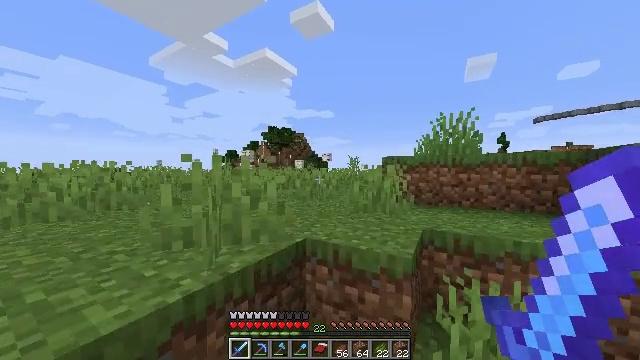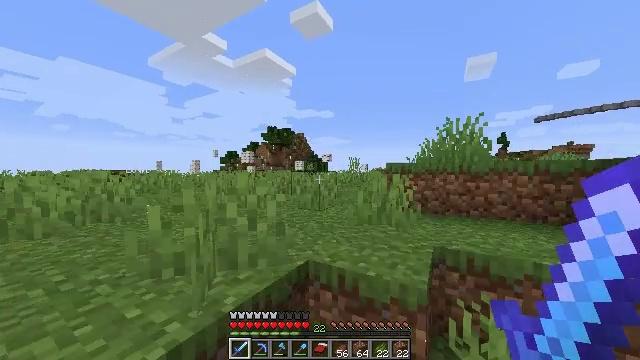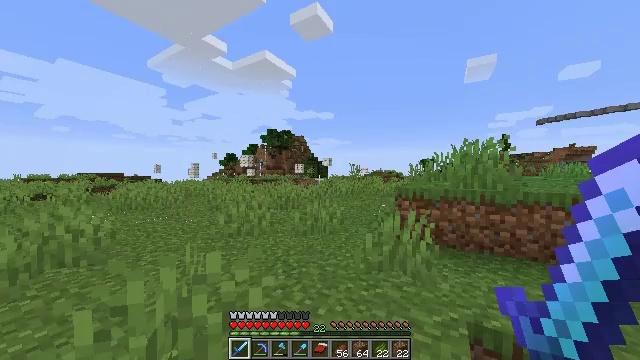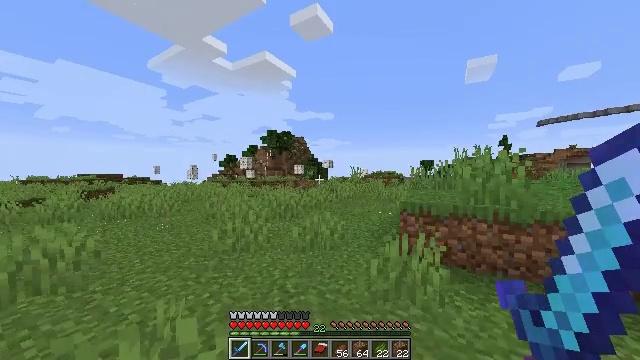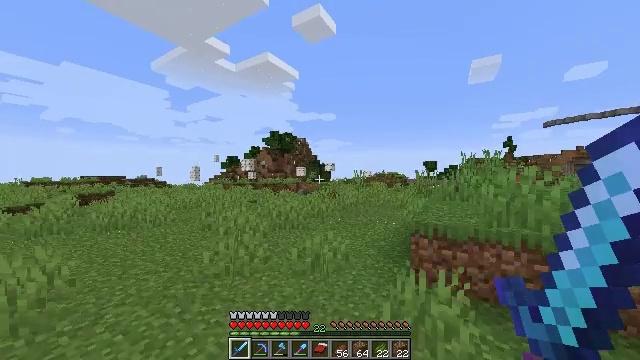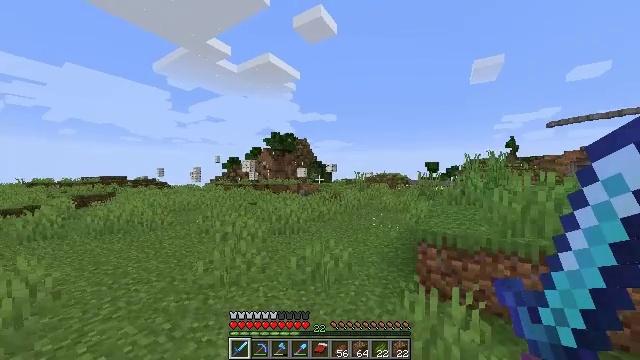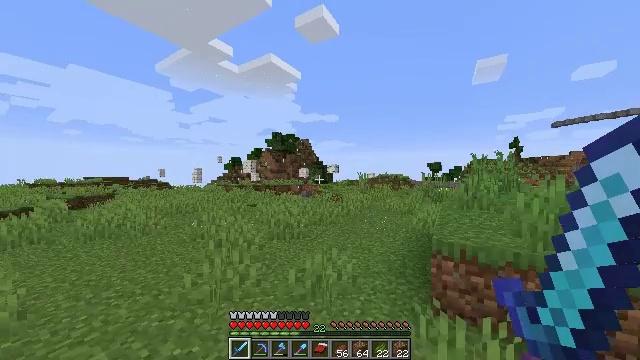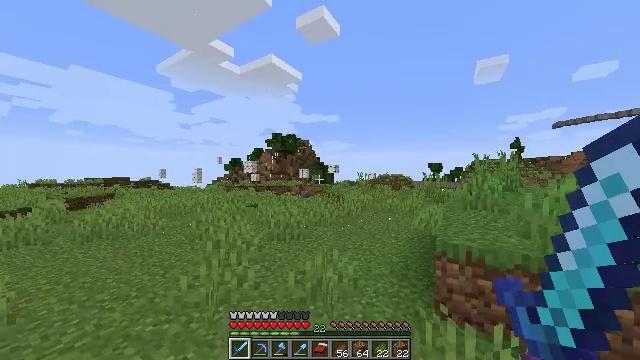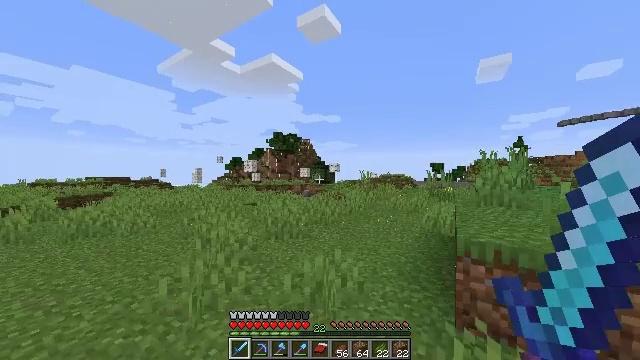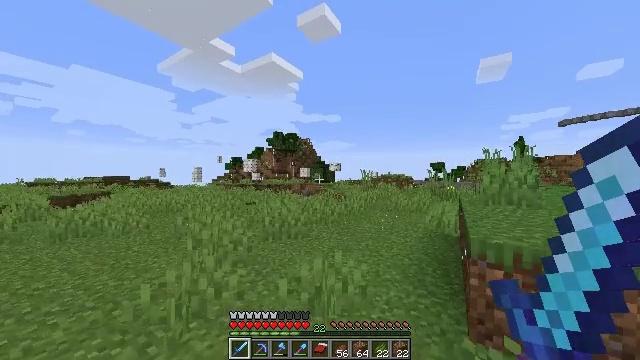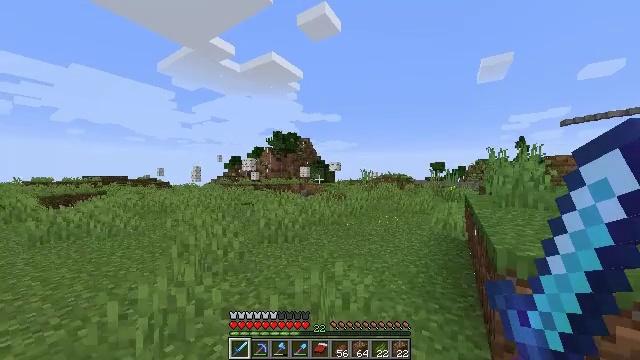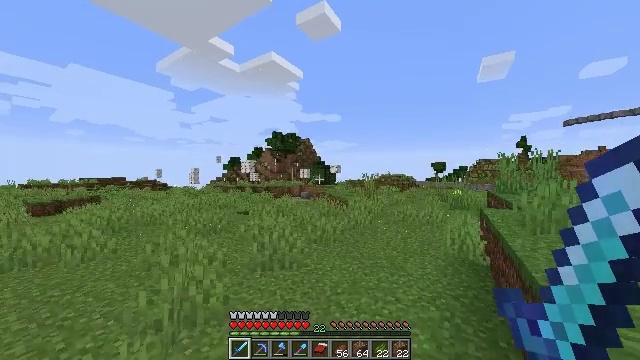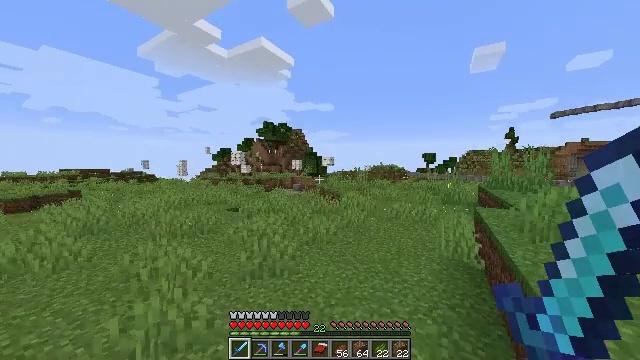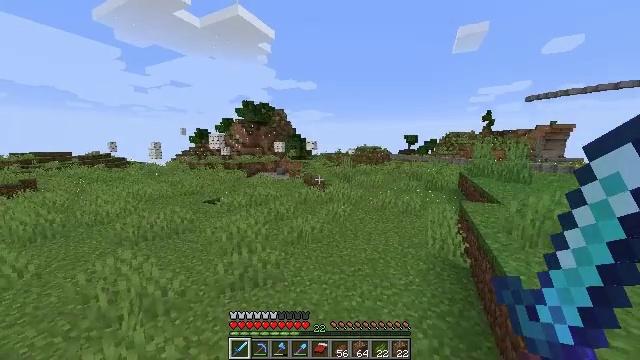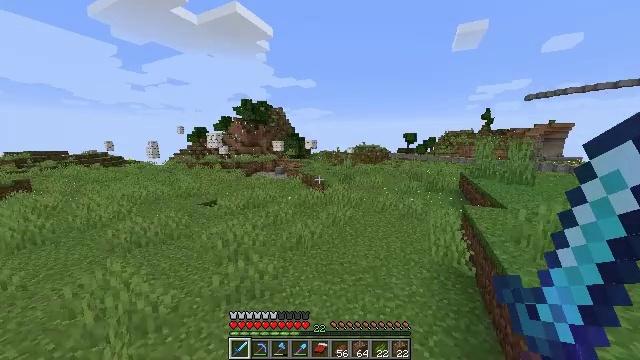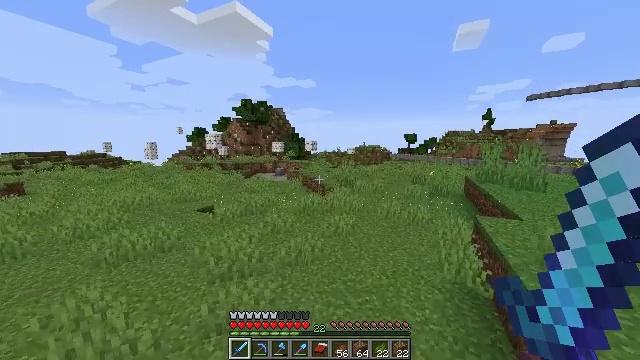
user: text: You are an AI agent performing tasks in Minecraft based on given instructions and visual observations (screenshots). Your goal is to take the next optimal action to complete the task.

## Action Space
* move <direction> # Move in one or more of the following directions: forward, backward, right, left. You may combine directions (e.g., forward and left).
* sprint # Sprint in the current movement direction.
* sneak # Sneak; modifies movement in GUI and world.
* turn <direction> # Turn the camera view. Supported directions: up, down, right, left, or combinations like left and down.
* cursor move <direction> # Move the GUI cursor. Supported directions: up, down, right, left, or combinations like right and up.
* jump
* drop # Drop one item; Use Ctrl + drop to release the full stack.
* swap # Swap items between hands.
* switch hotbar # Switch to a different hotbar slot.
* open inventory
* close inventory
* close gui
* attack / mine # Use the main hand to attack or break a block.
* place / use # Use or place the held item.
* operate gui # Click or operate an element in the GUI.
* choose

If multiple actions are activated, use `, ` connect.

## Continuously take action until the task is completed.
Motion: motion action
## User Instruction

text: Combat the slime.
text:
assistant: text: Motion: move forward, sprint, jump
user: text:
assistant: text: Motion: move forward, sprint, jump
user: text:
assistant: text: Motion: move forward, sprint, jump
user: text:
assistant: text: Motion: move forward, sprint, jump
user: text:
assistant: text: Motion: move forward, sprint, jump
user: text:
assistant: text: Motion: move forward, sprint, jump
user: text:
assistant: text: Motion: move forward, sprint, jump
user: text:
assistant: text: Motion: move forward, sprint, jump
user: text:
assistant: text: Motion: move forward, sprint, jump
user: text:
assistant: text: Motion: move forward, sprint, jump
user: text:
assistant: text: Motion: move forward, sprint, jump
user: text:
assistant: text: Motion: move forward, sprint, turn right and down, jump
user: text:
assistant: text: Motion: move forward, sprint, turn right and down, jump
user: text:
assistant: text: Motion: move forward, sprint, jump
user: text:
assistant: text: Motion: move forward, sprint, jump
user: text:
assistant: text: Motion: move forward, sprint, jump
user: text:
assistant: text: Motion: move forward, sprint, jump
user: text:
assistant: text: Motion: move forward, sprint, jump
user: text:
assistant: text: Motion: move forward, sprint, jump
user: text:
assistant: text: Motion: move forward, sprint, jump
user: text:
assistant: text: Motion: move forward, sprint, jump
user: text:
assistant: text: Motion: move forward, sprint, jump
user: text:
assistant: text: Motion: move forward, sprint, jump
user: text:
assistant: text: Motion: move forward, sprint, jump
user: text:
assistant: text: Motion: move forward, sprint, jump
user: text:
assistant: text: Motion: move forward, sprint, jump
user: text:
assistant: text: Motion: move forward, sprint, jump
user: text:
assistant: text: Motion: move forward, sprint, jump
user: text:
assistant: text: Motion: move forward, sprint, jump
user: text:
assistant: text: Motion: move forward and move right, sprint, jump